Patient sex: M
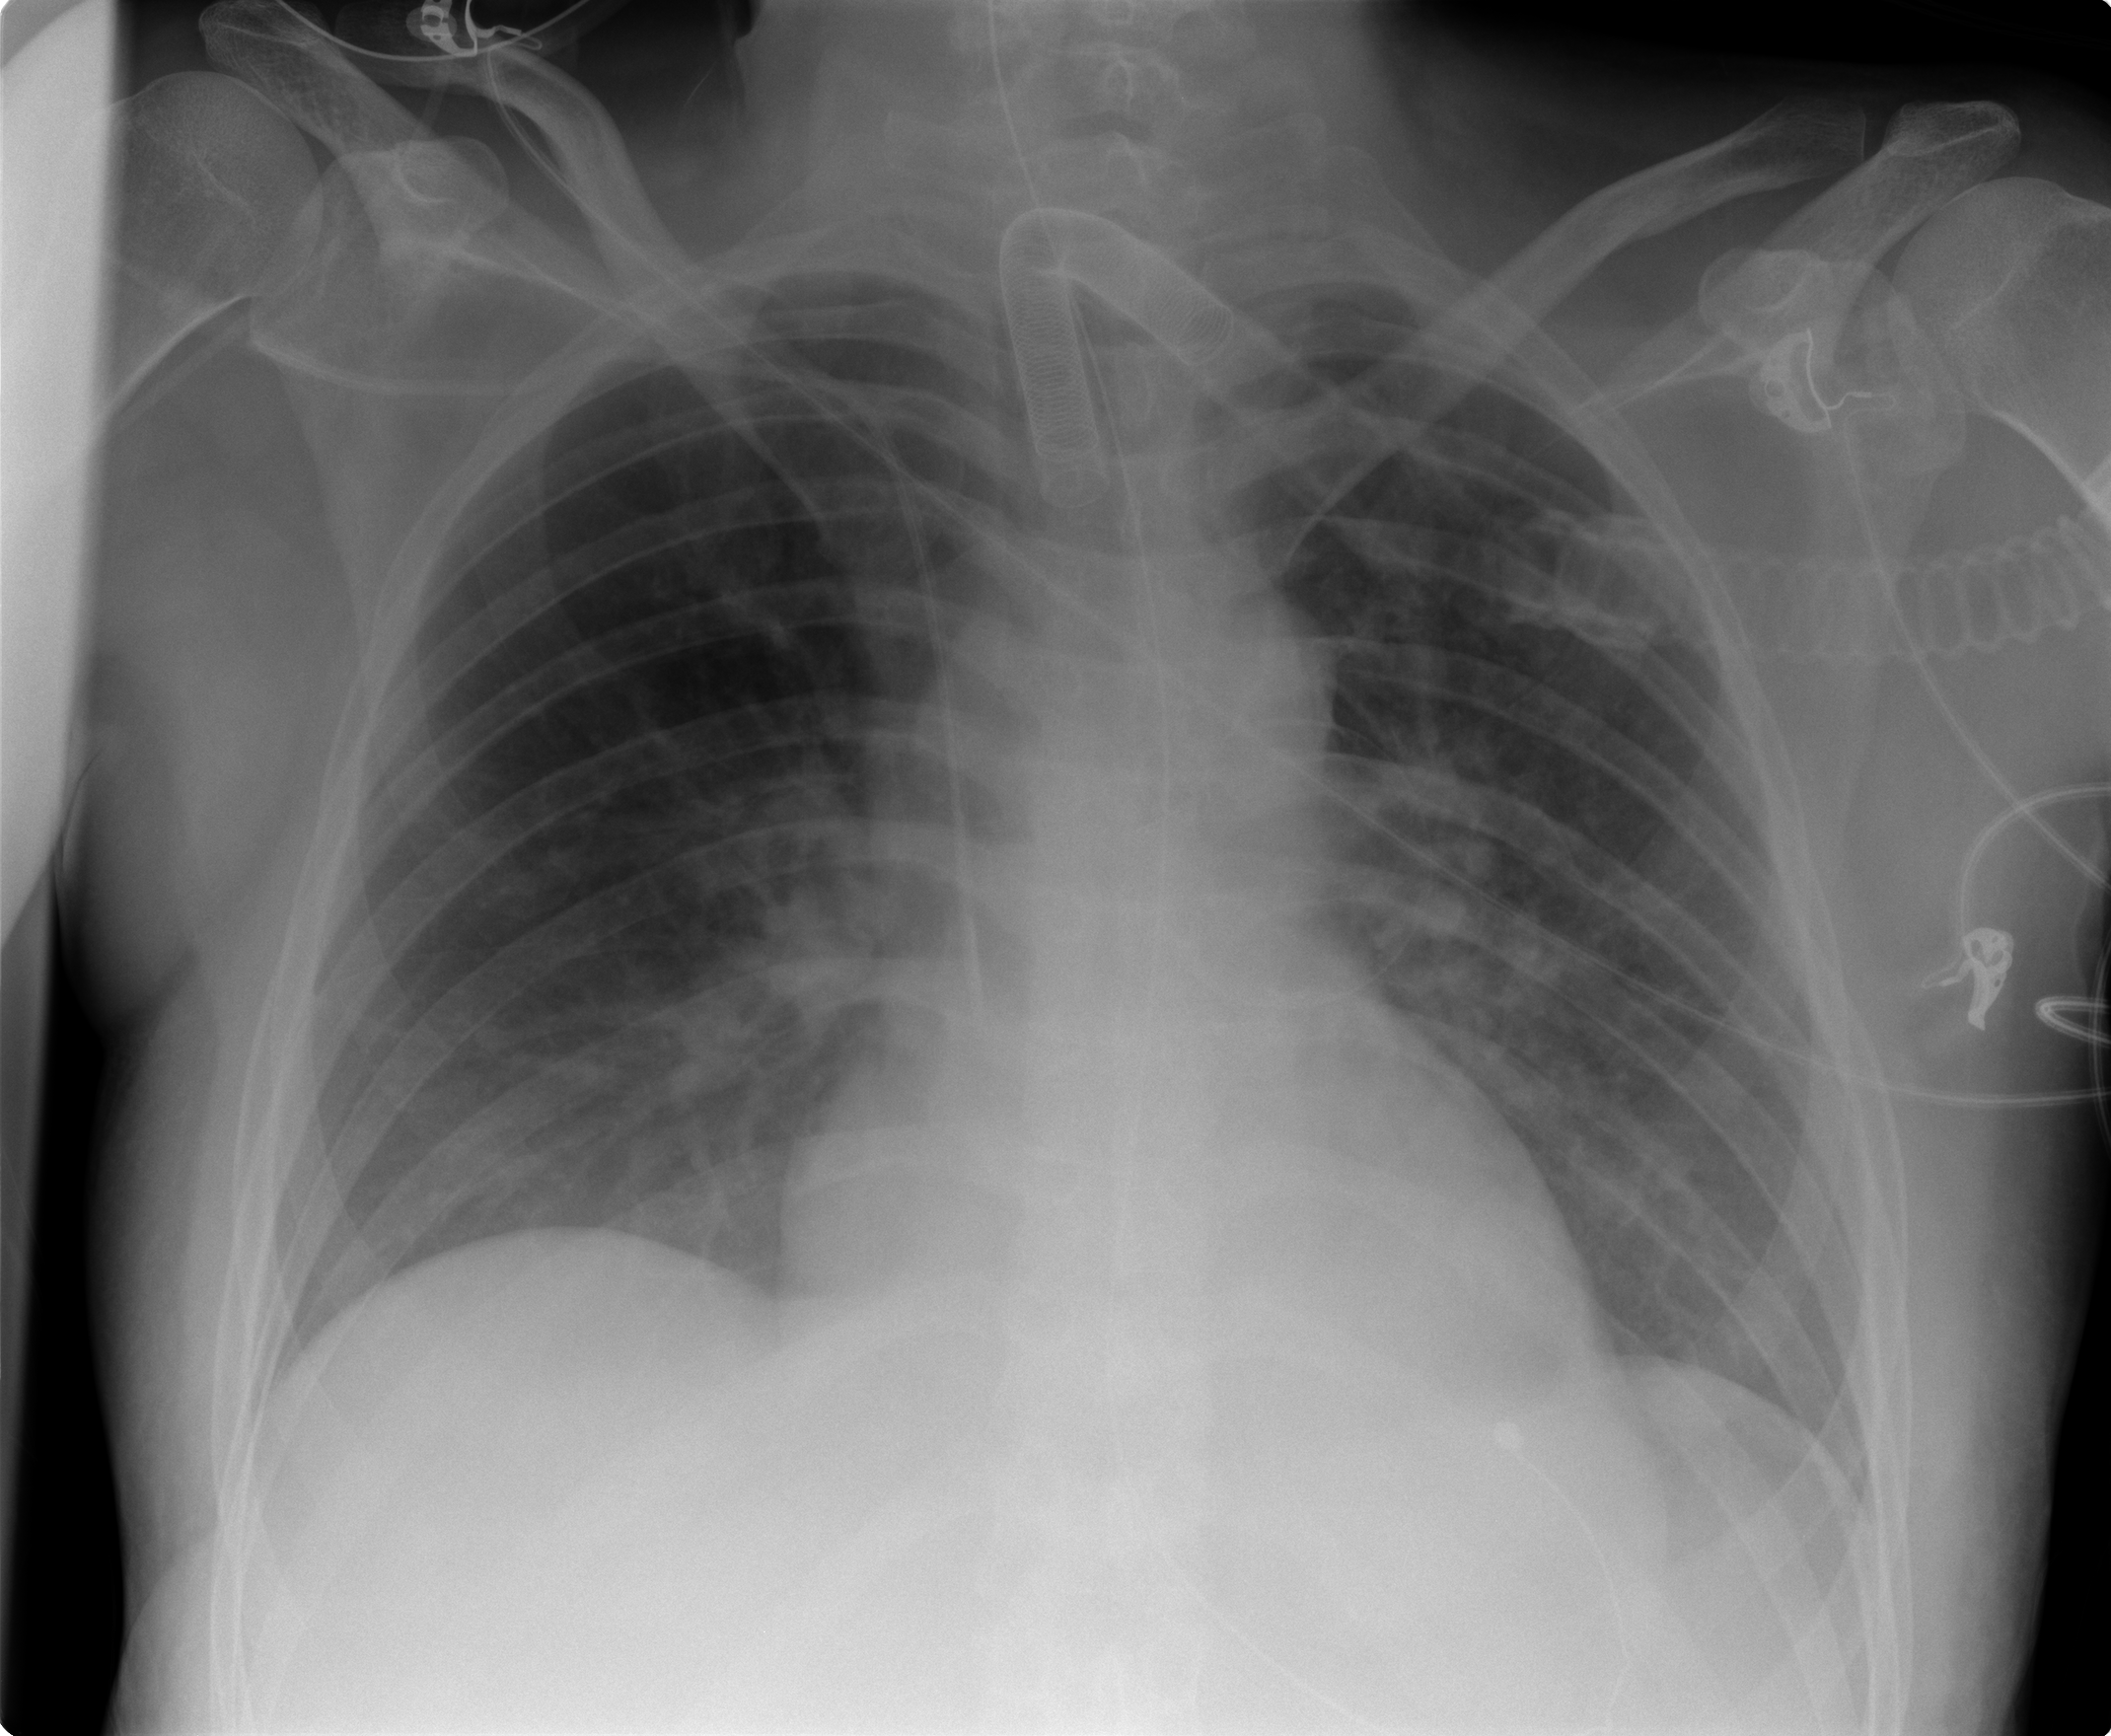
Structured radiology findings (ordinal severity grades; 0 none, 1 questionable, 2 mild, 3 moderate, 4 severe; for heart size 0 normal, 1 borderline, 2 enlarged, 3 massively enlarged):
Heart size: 0
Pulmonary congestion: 0
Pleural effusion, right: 0
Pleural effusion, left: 0
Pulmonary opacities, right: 2
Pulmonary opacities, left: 2
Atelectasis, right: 0
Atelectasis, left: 0